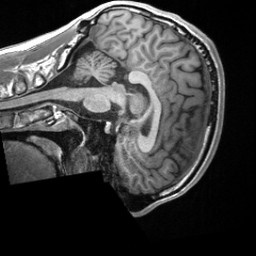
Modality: T1w
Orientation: sagittal
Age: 27
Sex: male
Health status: healthy
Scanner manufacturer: siemens
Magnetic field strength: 3 T
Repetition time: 2 s
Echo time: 0.00232 s